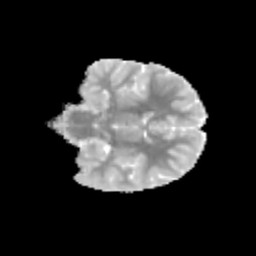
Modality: MD
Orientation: coronal
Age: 9
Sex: female
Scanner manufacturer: siemens
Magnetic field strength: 3 T
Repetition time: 3.8 s
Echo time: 0.07 s